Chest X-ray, PA view. Patient: 27 years old, sex M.
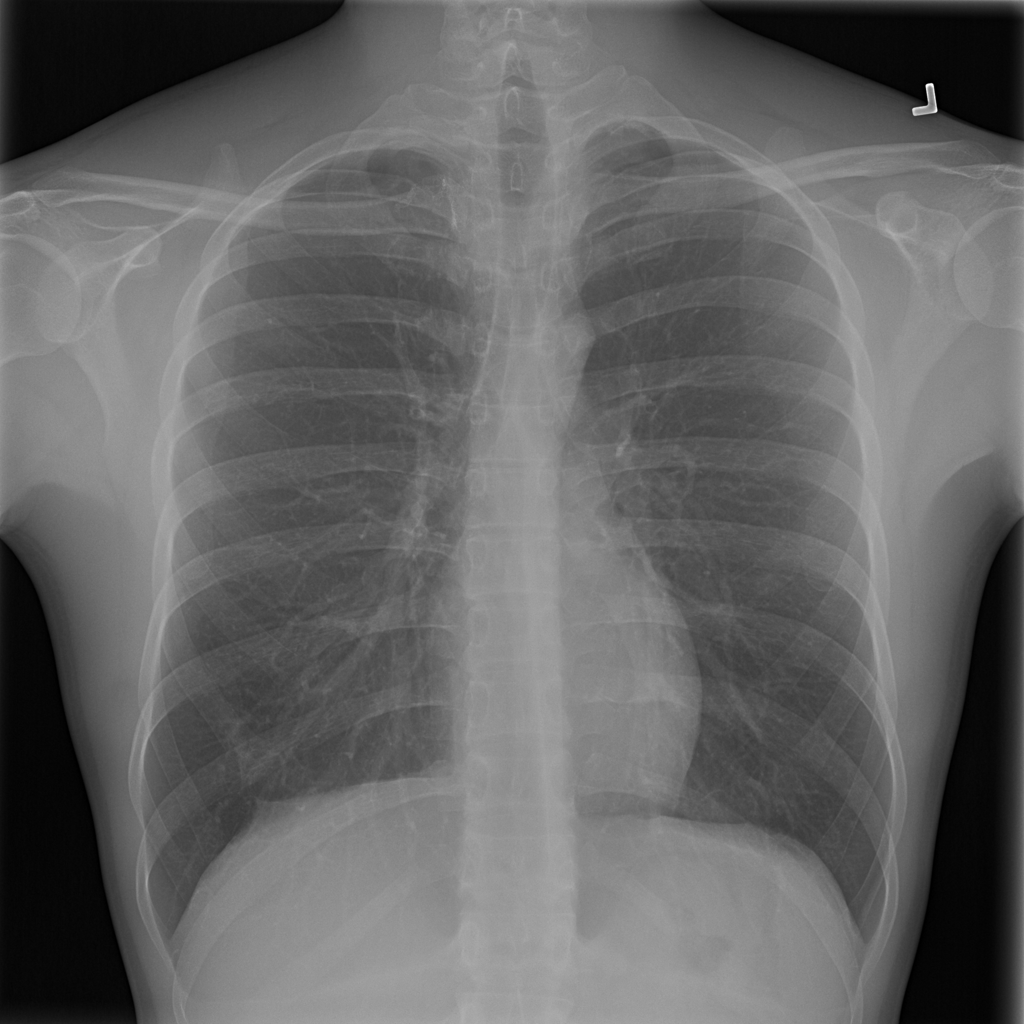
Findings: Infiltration